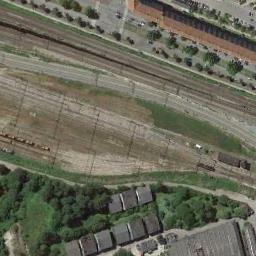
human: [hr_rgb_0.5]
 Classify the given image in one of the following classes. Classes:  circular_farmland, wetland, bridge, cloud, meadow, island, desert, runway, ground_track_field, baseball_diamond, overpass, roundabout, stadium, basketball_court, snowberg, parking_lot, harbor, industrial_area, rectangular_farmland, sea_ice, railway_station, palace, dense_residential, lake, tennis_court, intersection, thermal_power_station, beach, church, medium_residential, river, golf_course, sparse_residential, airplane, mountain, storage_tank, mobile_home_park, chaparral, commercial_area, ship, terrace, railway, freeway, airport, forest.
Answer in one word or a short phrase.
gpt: railway